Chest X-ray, PA view. Patient: 59 years old, sex F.
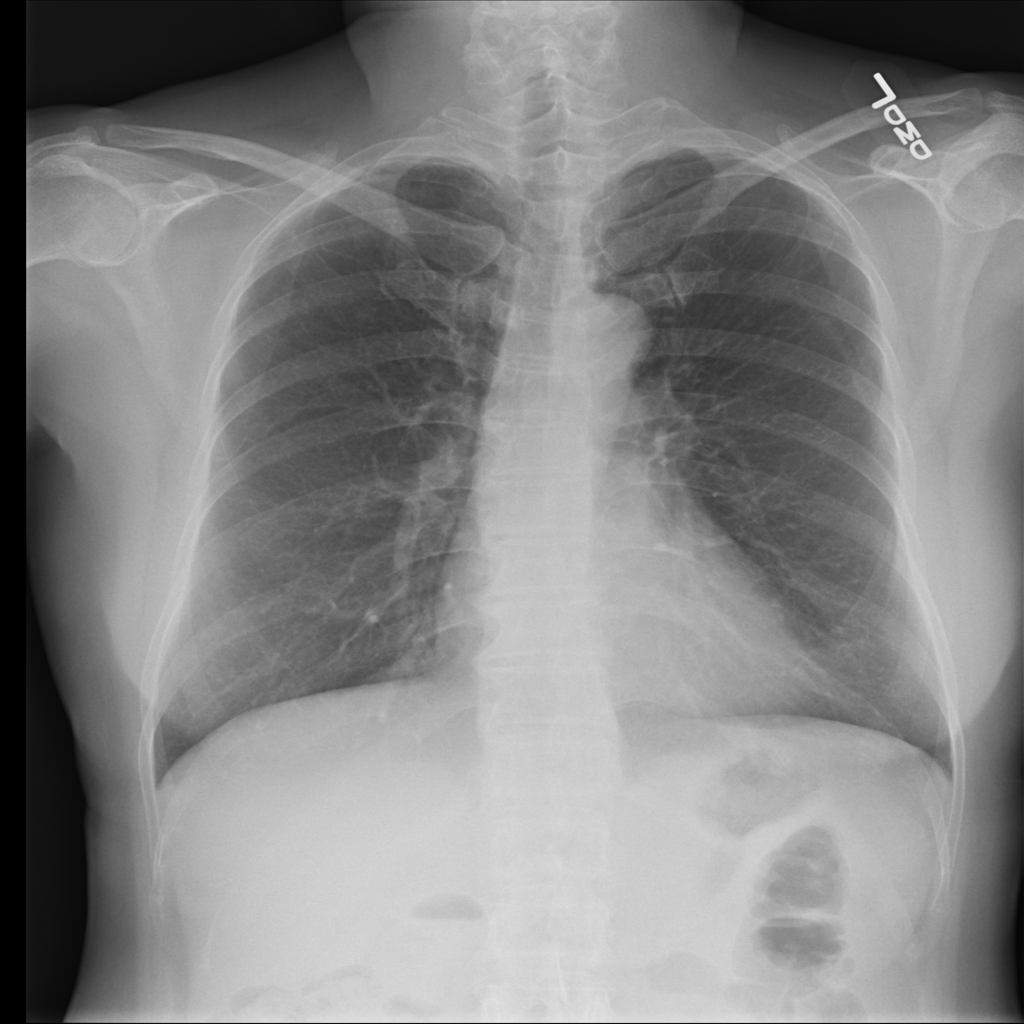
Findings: No Finding